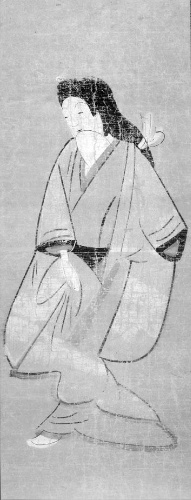
Title: 白無垢美人図大津絵|Ōtsu-e of Courtesan in White
Date: 19th century
Object type: Hanging scroll
Classification: Paintings
Medium: Hanging scroll; ink and color on paper
Culture: Japan
Period: Edo period (1615–1868)
Dimensions: Image: 22 11/16 x 8 5/8 in. (57.7 x 21.9 cm)
Overall: 51 1/2 x 14in. (130.8 x 35.6 cm)
Department: Asian Art
Credit line: The Harry G. C. Packard Collection of Asian Art, Gift of Harry G. C. Packard, and Purchase, Fletcher, Rogers, Harris Brisbane Dick, and Louis V. Bell Funds, Joseph Pulitzer Bequest, and The Annenberg Fund Inc. Gift, 1975
Accession year: 1975
Repository: Metropolitan Museum of Art, New York, NY
Tags: Women